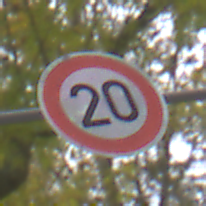
Verkehrszeichen: Geschwindigkeit20
Umgebung: Outdoor, Nature
Tageszeit: Midday
Wetter: Overcast
Licht: Natural
Jahreszeit: Autumn
Kontrast: LowContrast